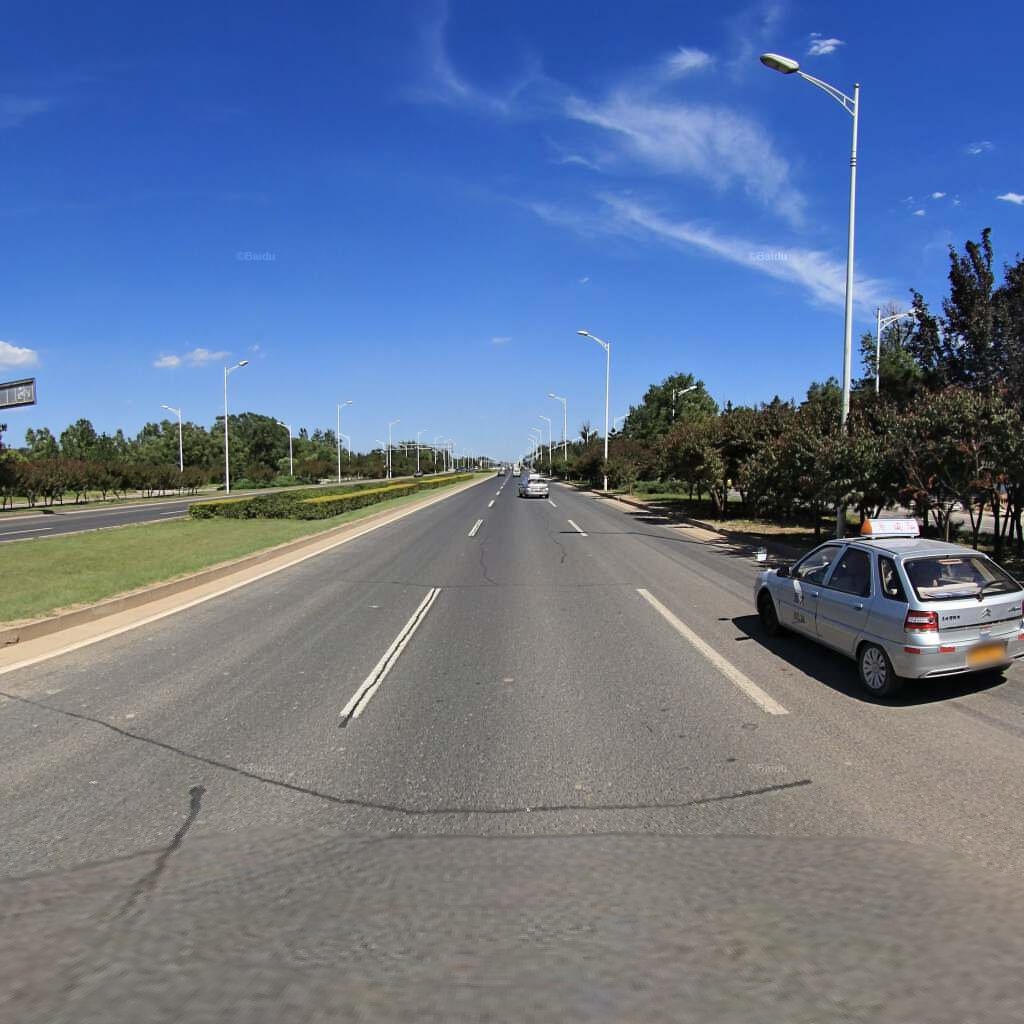
Region: Haidian
Road damage annotations: longitudinal patch, transverse crack, longitudinal patch, longitudinal patch, longitudinal patch, transverse patch